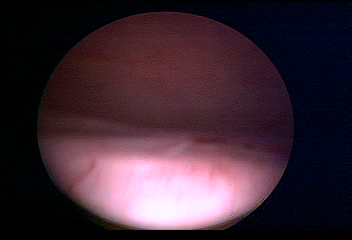
Modality: WLC
Class: Normal mucosa
Bladder cancer association: No